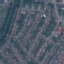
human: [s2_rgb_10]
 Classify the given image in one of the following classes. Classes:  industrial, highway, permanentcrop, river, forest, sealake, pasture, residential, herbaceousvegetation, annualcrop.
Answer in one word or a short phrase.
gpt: Residential